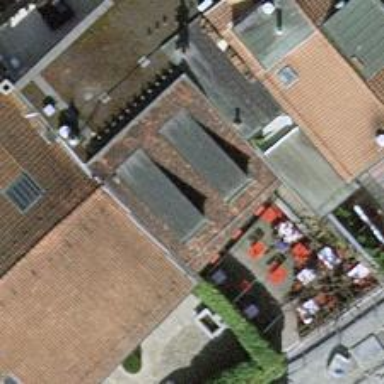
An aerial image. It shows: Restaurant.